Question: Currently, I have a custom plugin dialog with drop down box selection, which allows me to insert either or tag in between the selected text.

Here's how its 'onClick' function looks like.
'''
onOk: function() {
var dialog = this;
// Drop down box selection. Can be either "Apple" or "Samsung"
var brand = dialog.getValueOf('tab-brand', 'brand');
var style = new CKEDITOR.style( { element: 'span', attributes: { 'brand': brand } } );
editor.applyStyle( style );
console.log(editor.getData());
}
'''
The following code, doesn't work within my expectation. Let's say, I have the following text
## Step 1
"little" was highlighted. "Apple" was selected. OK pressed
'little'
I would get the following console output.
'''
Mary has a <span brand="Apple">little</span> lamb
'''
## Step 2
"a little lamb" was highlighted. "Samsung" was selected. OK pressed
'a little lamb'
I would get the following console output.
'''
Mary has <span brand="Samsung">a little lamb</span>
'''
However, I'm expecting the following output. A span within a span.
'''
Mary has <span brand="Samsung">a <span brand="Apple">little</span> lamb</span>
'''
Is there any way I can achieve such, by modify my original code in 'onOk'?
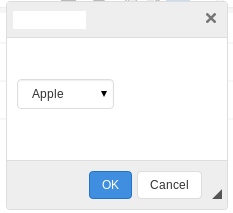
Answer: CKEditor's styles system doesn't allow to apply one style twice, because its first job is to handle styling content. In this case we are talking about inline styles and it does not make sense to apply e.g. the '<strong>' tag twice.
However, the styles system handles styles with 'data-*' attributes differently, because these attributes are used to add information to the content rather than for styling purposes. So instead of using 'brand' attribute (which BTW. is incorrect in HTML) use 'data-brand':
'''
var style = new CKEDITOR.style(
{ element: 'span', attributes: { 'data-brand': 'Apple' } }
);
'''
And you will be able to apply one style many times for the same selection.